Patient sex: M
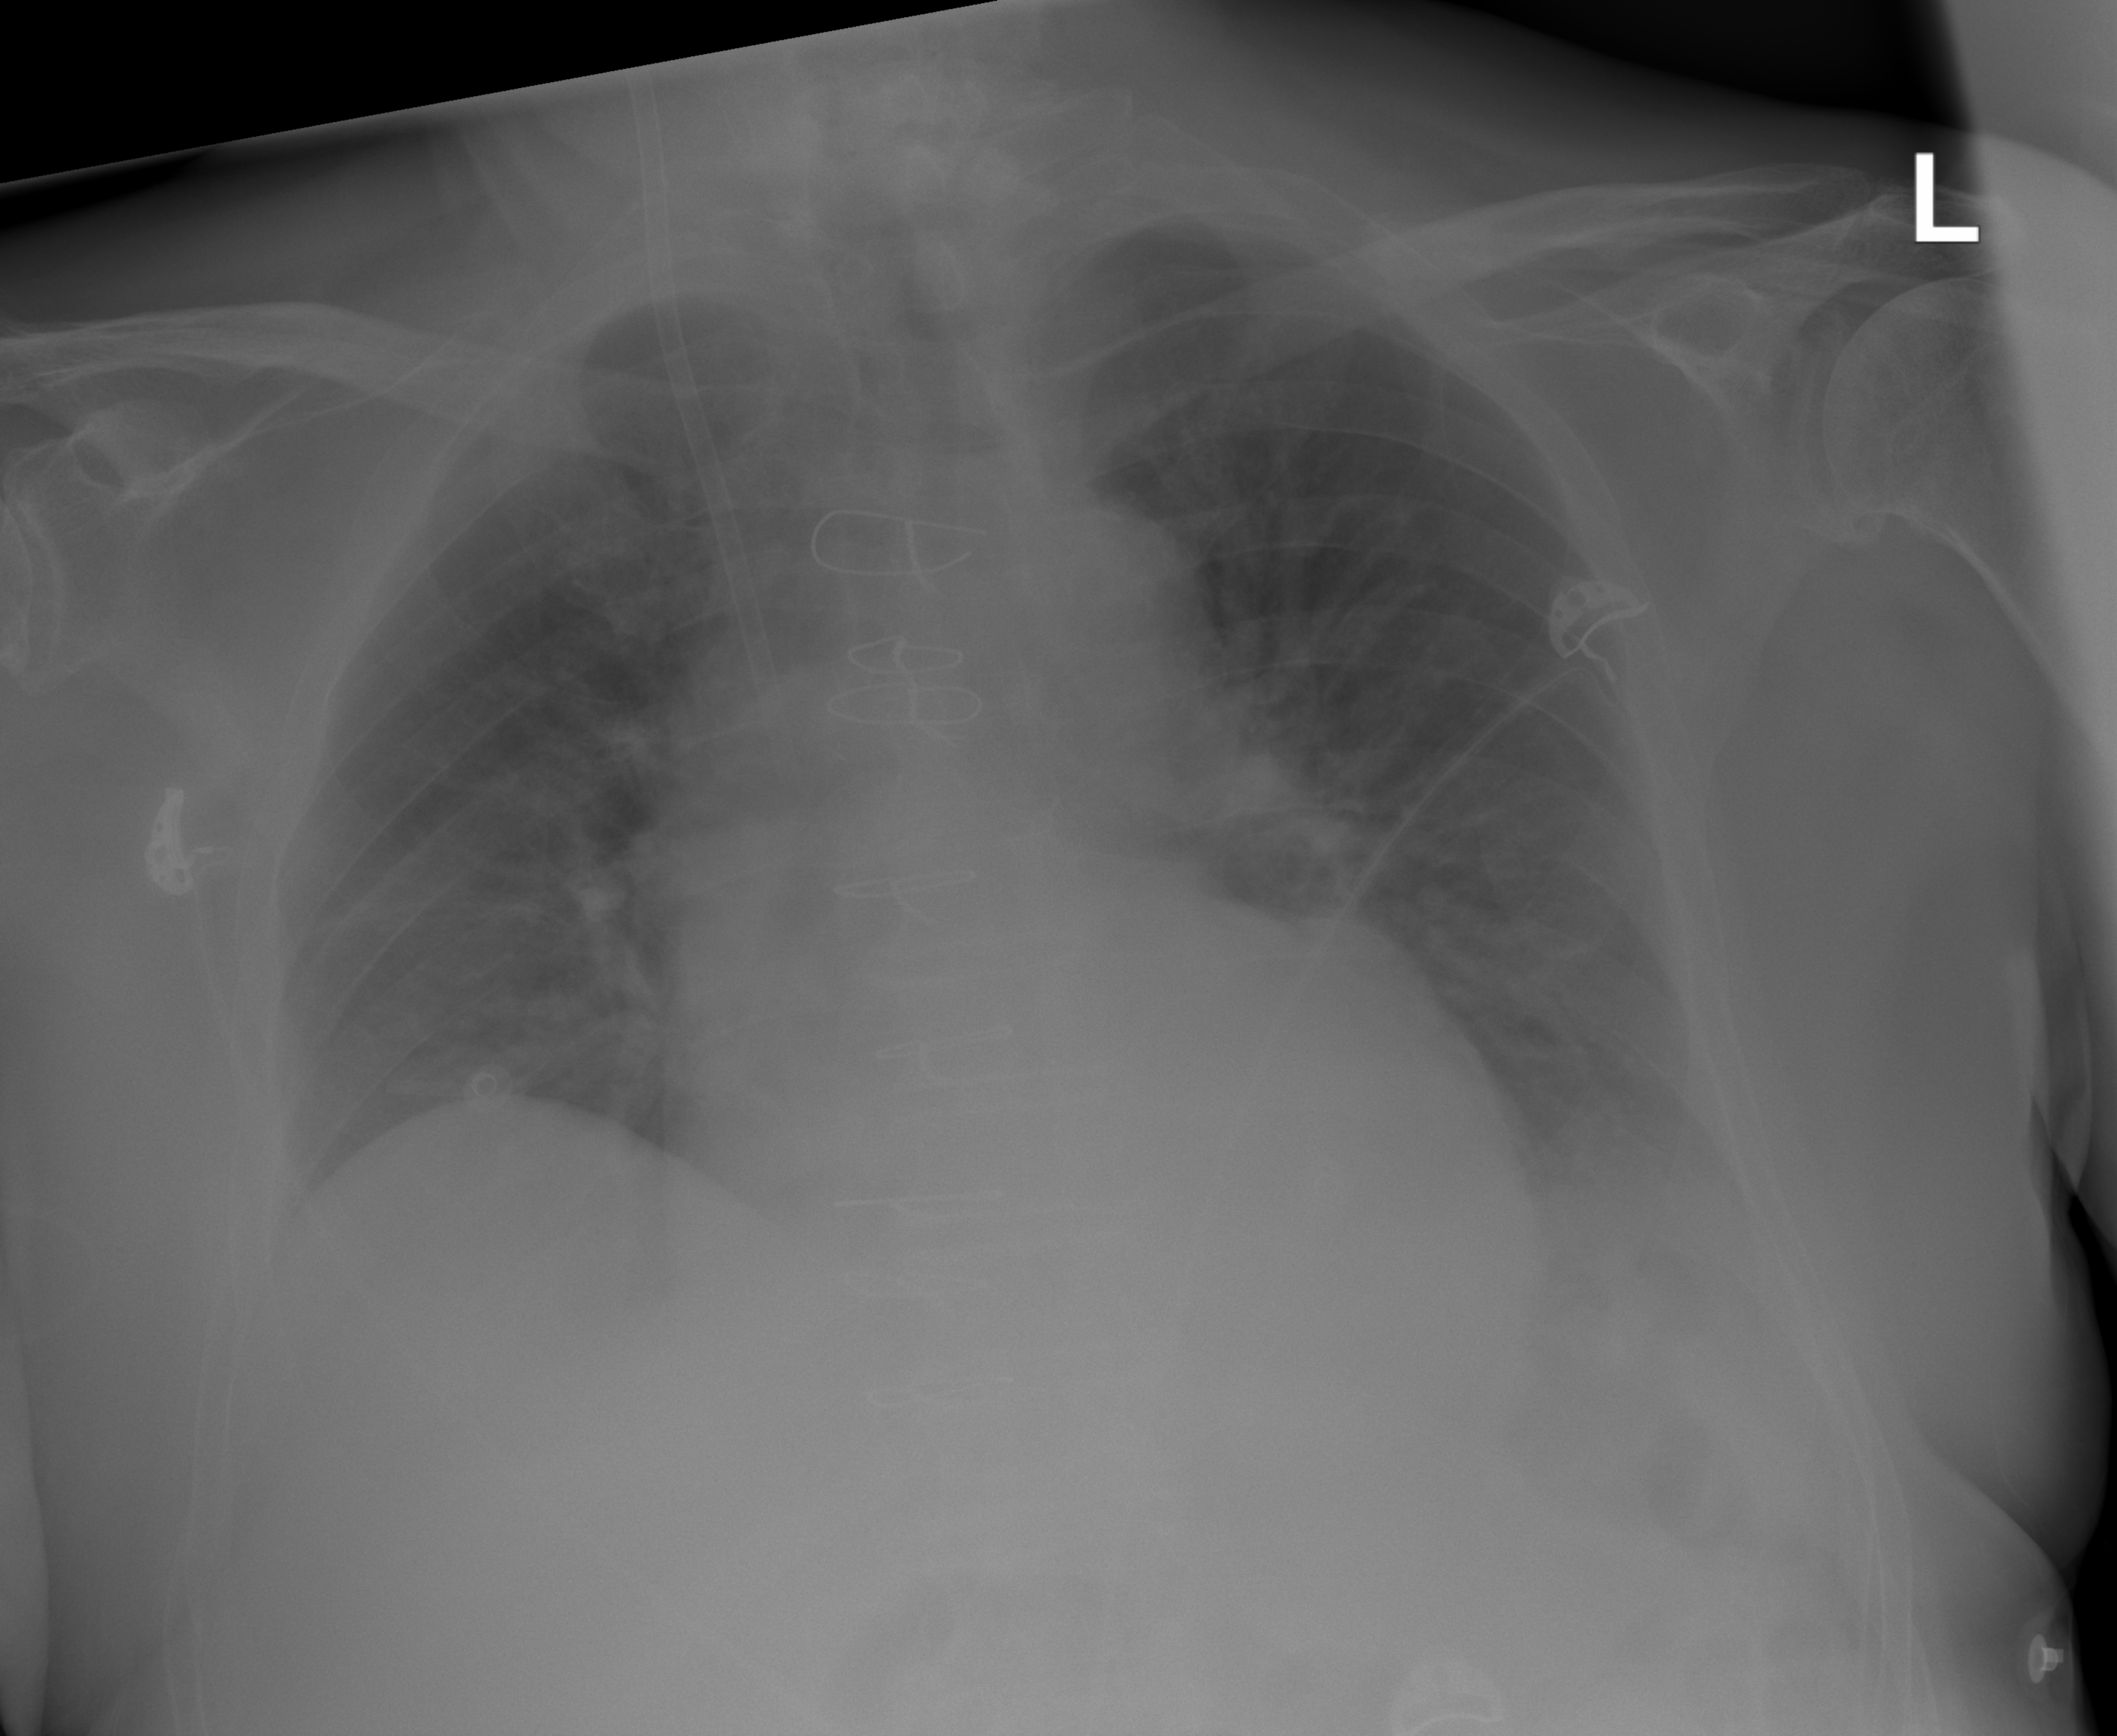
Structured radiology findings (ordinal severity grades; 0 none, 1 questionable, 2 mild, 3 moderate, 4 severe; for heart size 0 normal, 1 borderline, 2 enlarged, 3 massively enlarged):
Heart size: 2
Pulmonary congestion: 2
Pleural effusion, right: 0
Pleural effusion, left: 2
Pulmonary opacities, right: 0
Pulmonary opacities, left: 0
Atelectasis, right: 2
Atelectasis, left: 2